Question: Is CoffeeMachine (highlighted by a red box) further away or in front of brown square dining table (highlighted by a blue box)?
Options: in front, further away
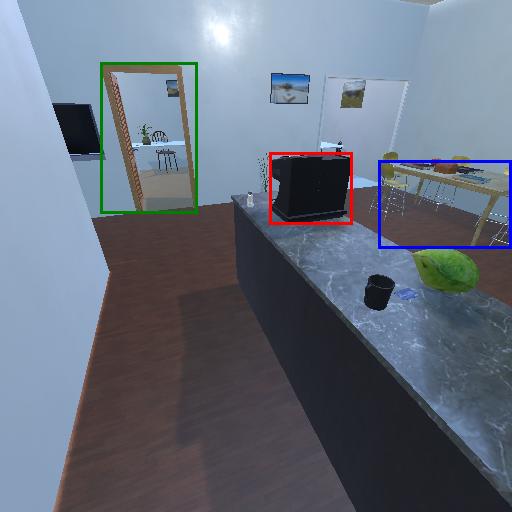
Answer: in front